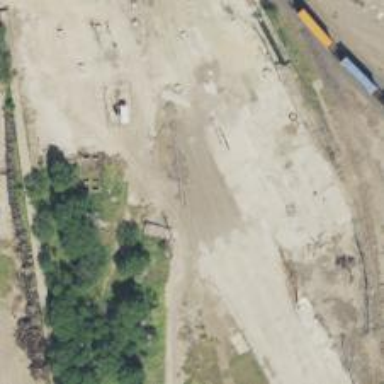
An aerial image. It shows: Railway yard used for servicing trains.